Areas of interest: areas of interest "Funeral Home"
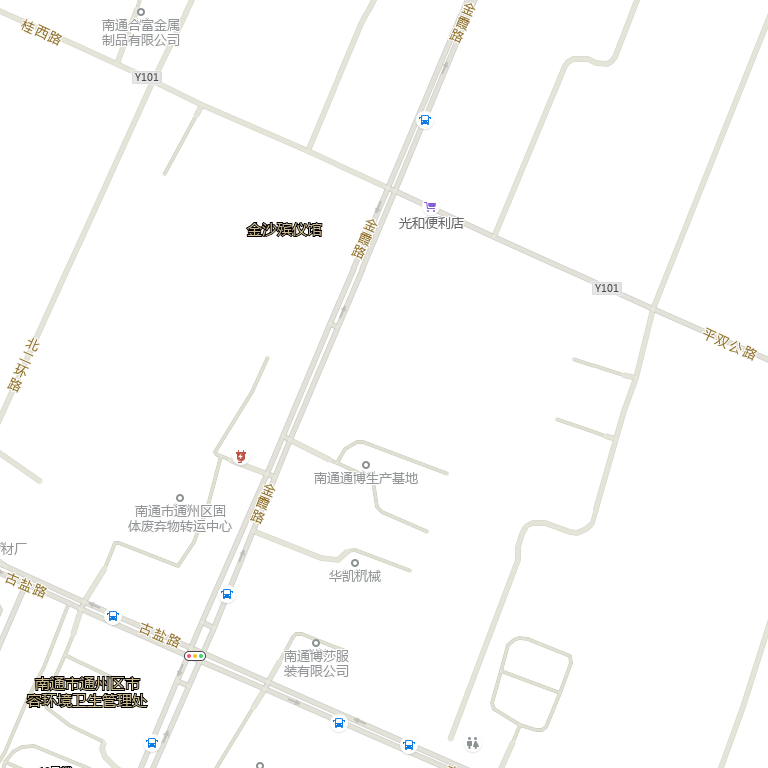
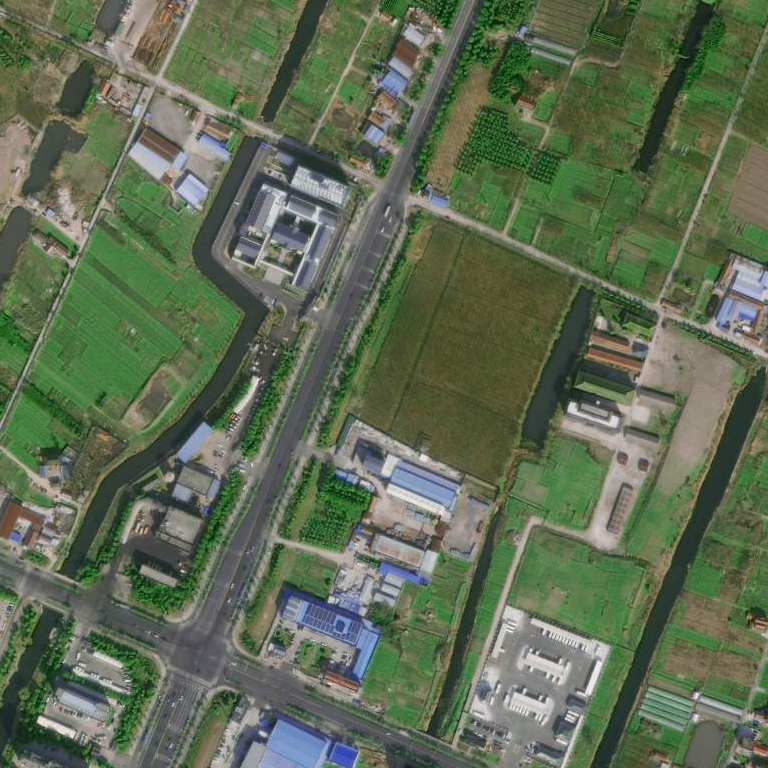